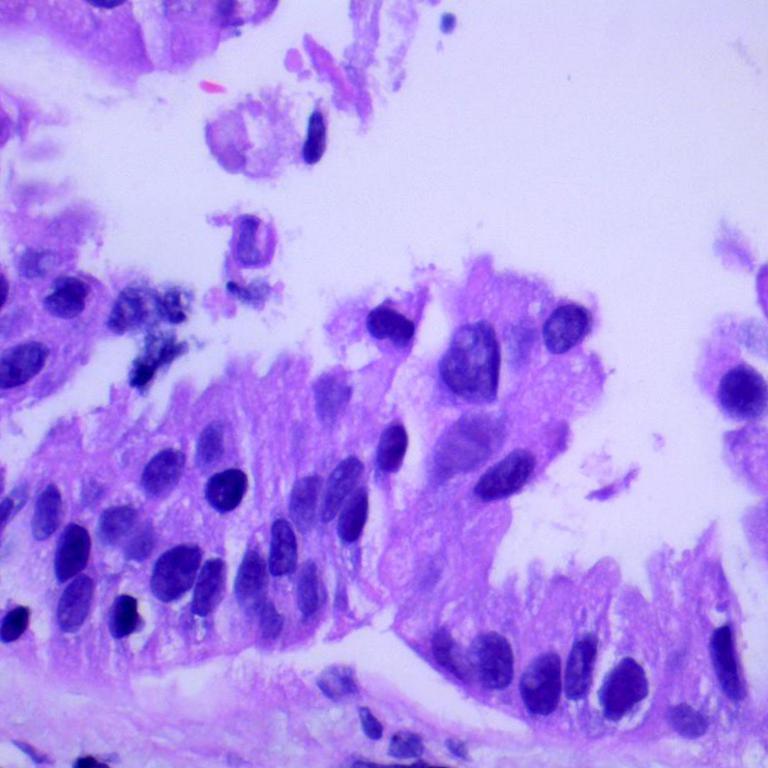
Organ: lung
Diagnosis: adenocarcinomas